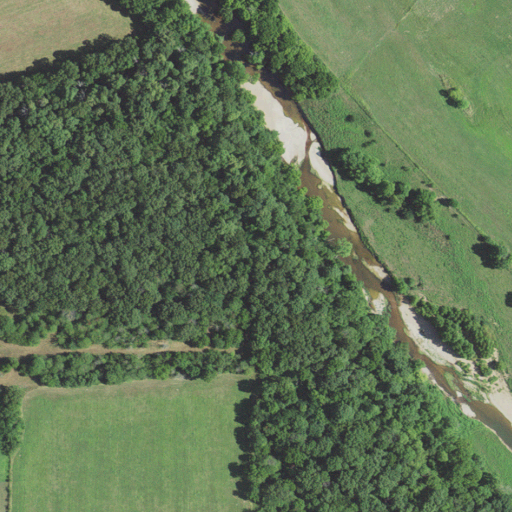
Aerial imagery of cliff(s) in Missouri named Jameson Bluff containing deciduous forest, pasture, mixed forest, and woody wetlands